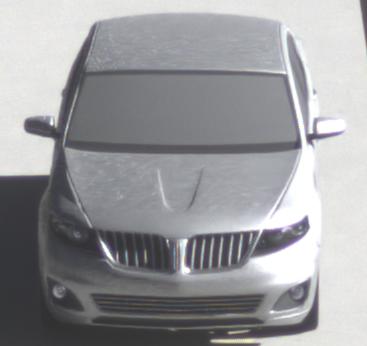
Make: Lincoln
Model: MKS
Detailed model: -
Model produced from: 2008
Model produced until: 2011
Doors: 4
Color: white
Road condition: dry road
Daytime: morning or afternoon
Contrast: high contrast